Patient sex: F
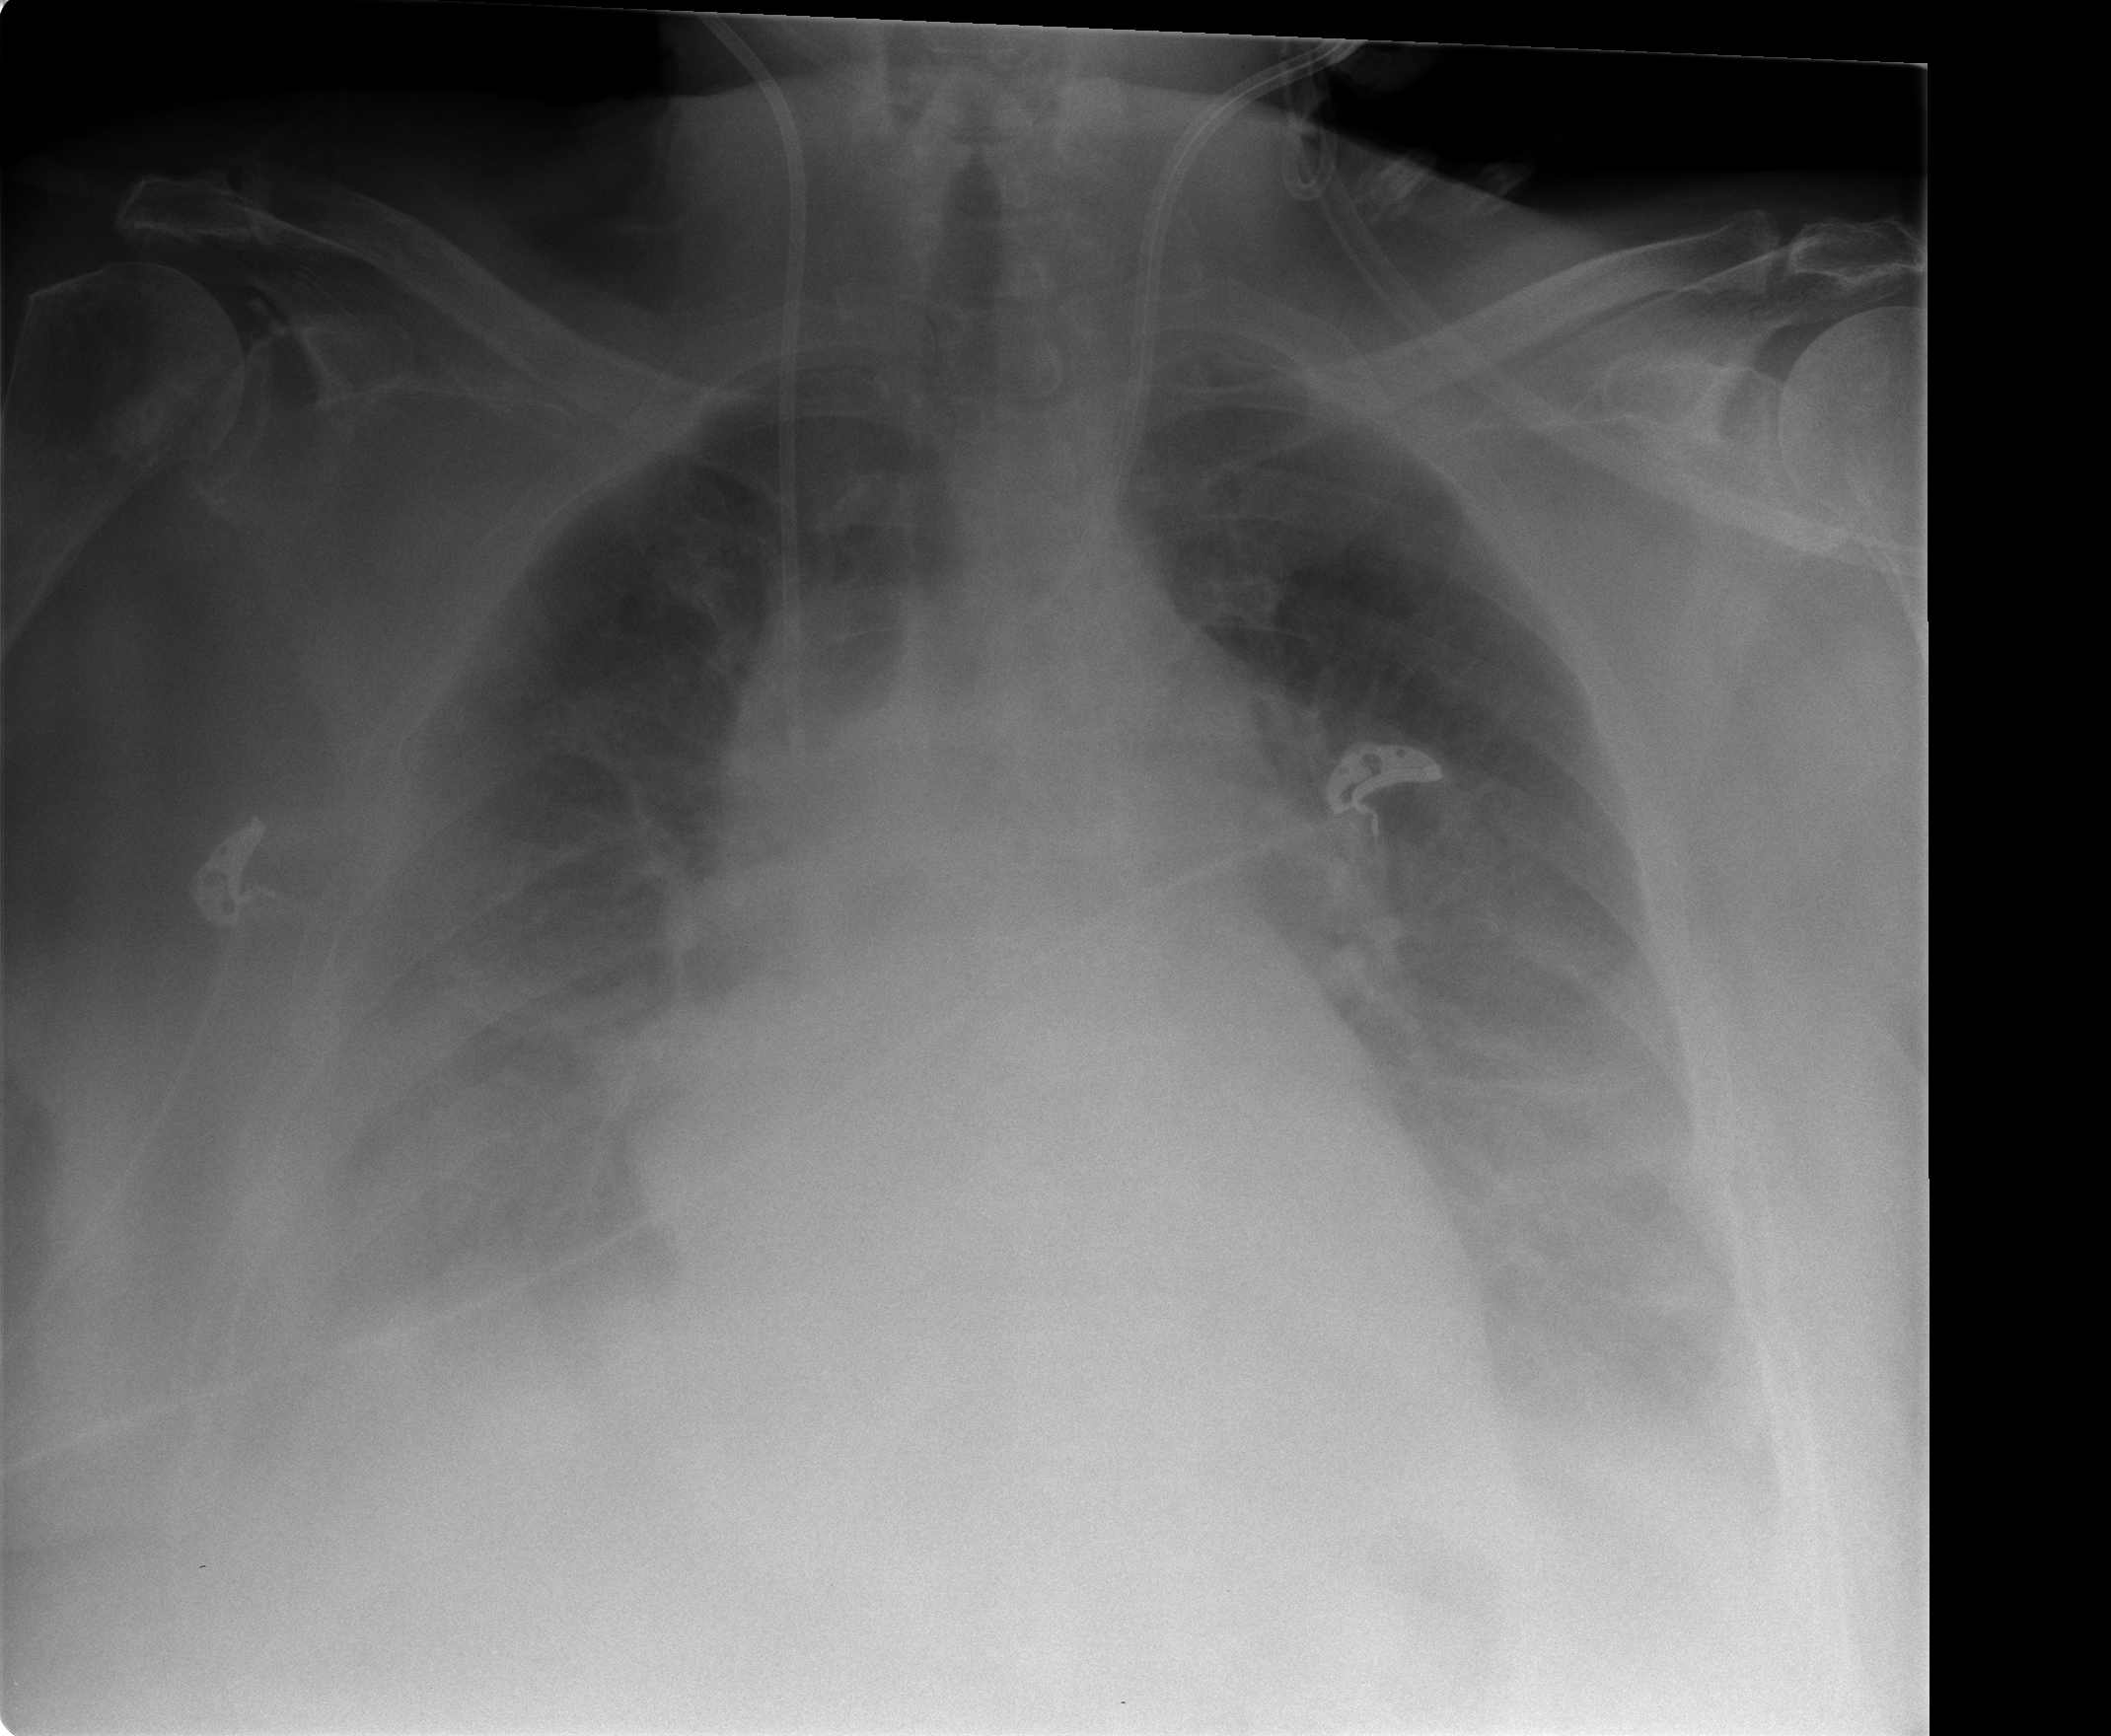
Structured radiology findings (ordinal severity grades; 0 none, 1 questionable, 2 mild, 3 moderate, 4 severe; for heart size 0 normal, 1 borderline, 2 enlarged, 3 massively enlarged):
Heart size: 2
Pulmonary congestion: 2
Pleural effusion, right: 3
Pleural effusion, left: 3
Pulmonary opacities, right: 0
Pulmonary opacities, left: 0
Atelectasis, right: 3
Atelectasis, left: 2